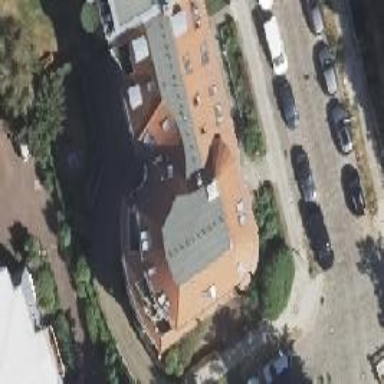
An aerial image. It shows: Apartment building with quadruple saltbox roof shape.